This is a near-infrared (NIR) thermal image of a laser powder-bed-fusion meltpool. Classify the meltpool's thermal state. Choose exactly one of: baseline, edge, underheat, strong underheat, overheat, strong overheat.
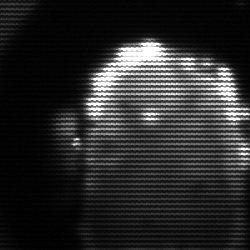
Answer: baseline